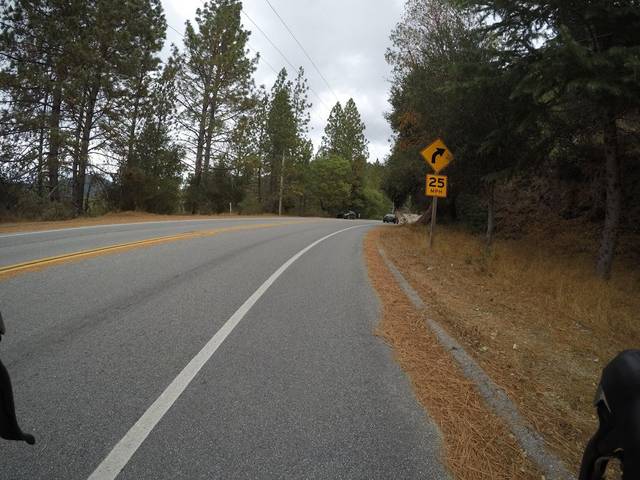
Region: United States
Coordinates: 37.085, -122.068